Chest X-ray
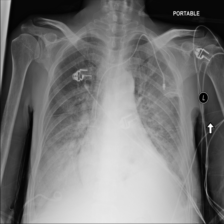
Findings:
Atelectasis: negative
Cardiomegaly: negative
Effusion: positive
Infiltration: positive
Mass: negative
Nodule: negative
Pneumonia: negative
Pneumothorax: negative
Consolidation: negative
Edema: negative
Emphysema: negative
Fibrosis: negative
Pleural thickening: negative
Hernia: negative